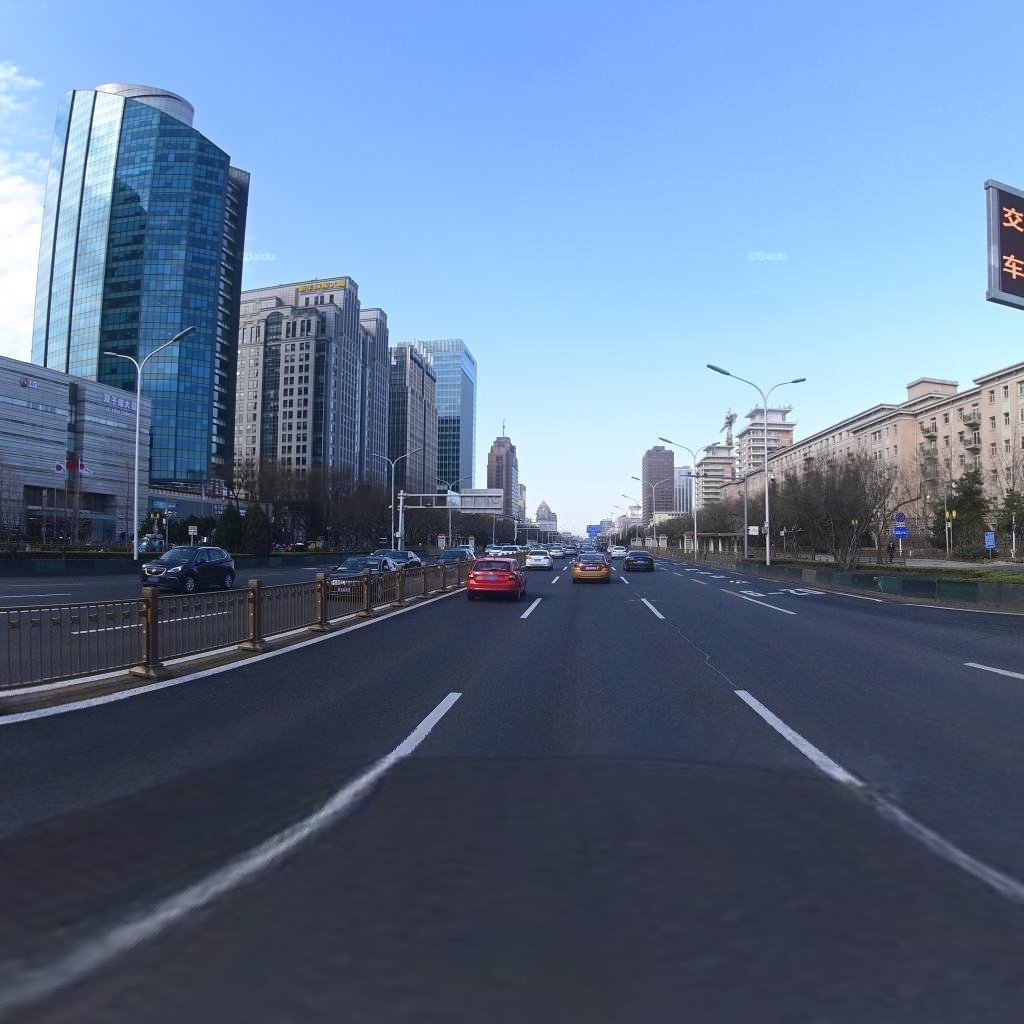
Region: Chaoyang
Road damage annotations: longitudinal patch